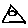
Label: triangle